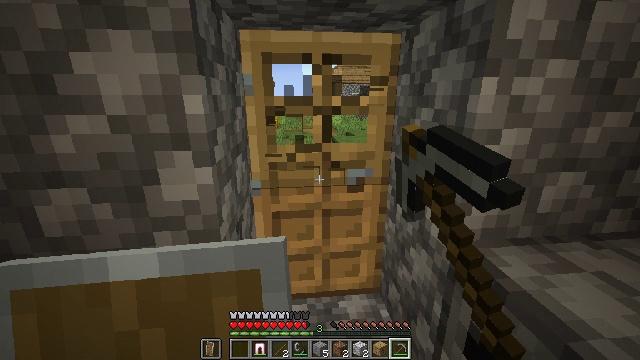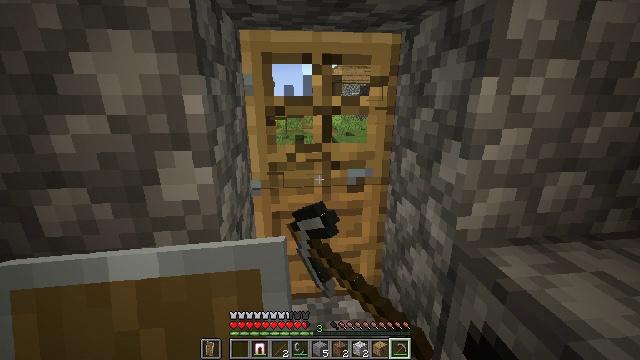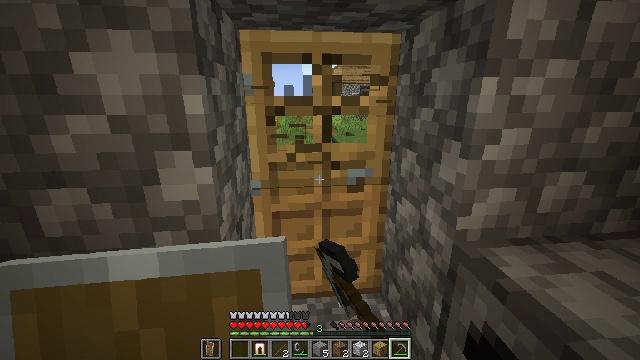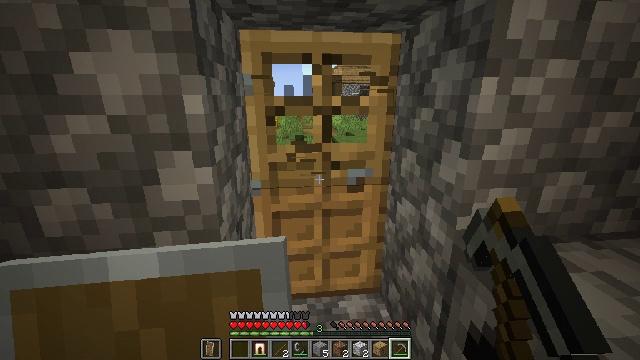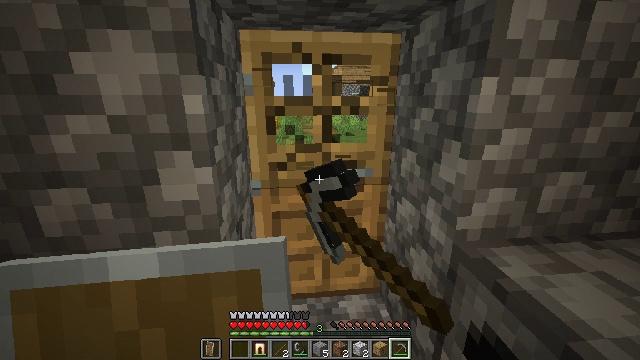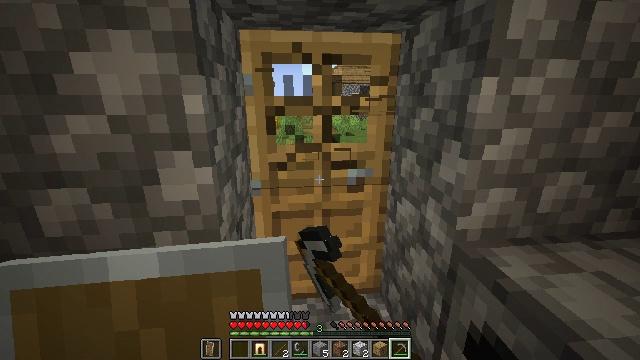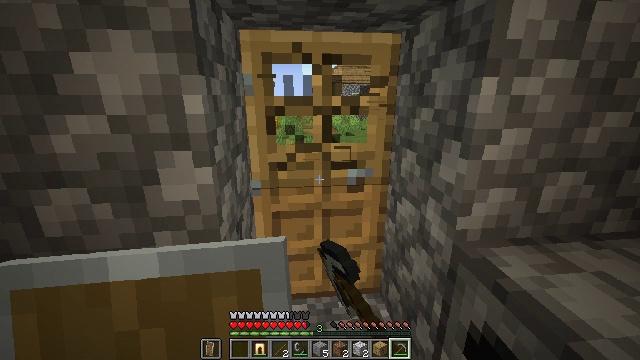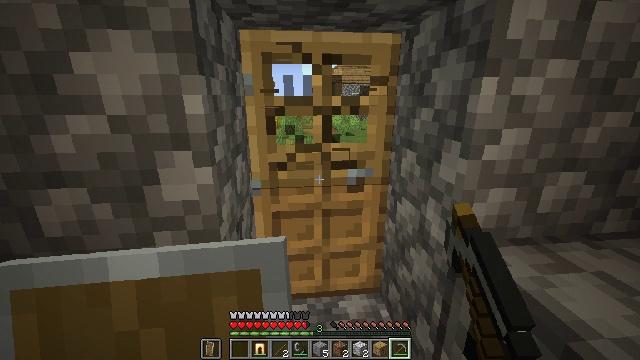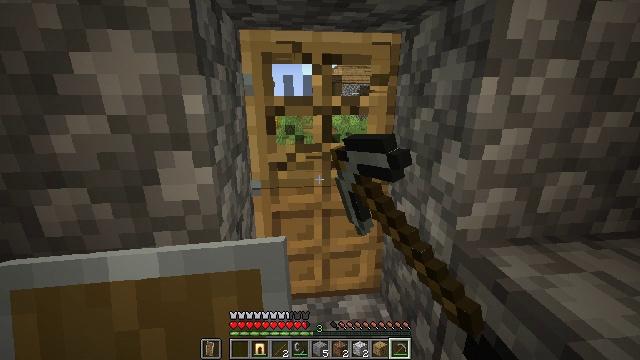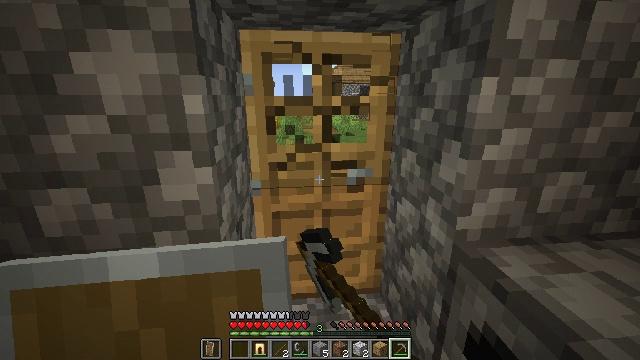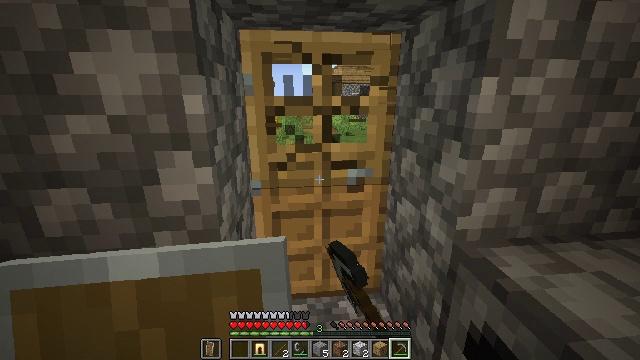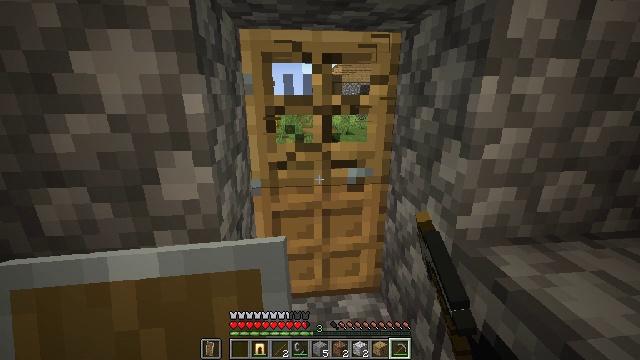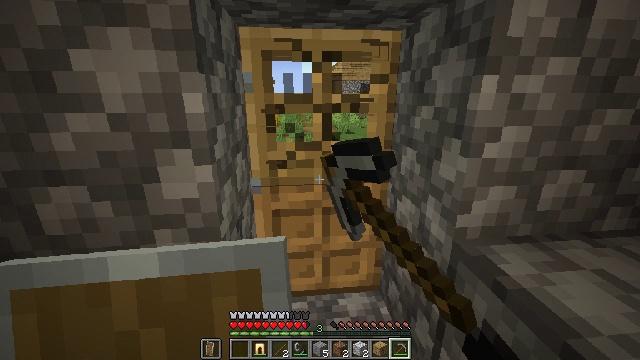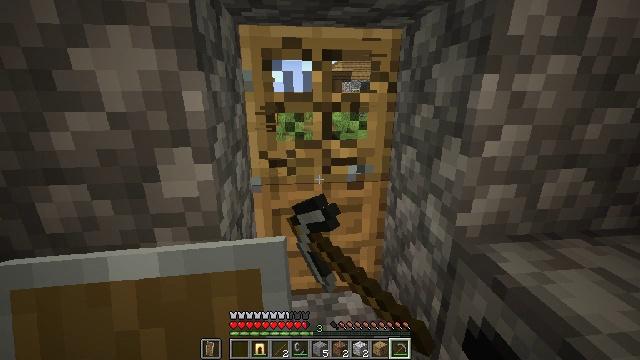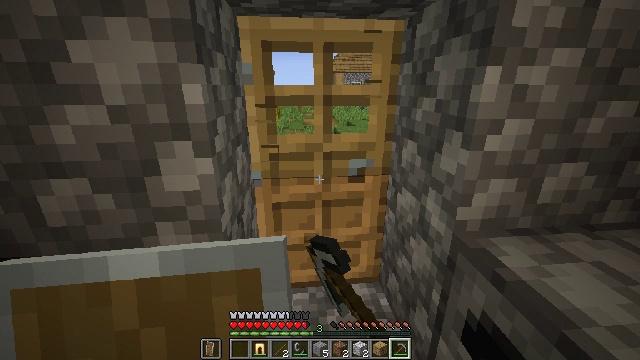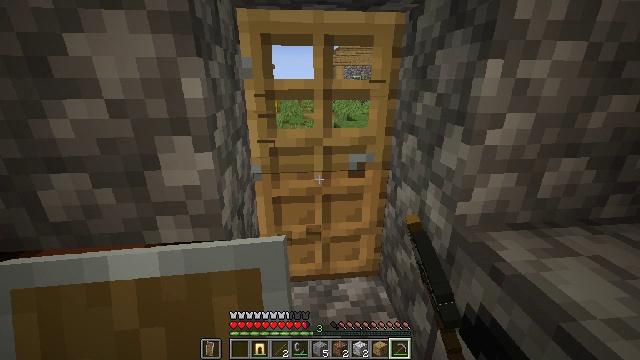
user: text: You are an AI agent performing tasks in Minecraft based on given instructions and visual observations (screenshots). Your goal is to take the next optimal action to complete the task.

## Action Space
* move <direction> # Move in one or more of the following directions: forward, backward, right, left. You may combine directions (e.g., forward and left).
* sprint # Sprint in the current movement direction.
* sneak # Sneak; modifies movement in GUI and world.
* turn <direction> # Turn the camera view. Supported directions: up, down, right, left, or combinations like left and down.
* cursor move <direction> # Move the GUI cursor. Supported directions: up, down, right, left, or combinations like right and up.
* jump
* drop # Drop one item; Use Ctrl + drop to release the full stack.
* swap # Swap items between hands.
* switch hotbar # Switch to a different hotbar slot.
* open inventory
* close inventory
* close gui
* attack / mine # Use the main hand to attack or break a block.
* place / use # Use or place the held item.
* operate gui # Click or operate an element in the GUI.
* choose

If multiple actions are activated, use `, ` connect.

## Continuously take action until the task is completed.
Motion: motion action
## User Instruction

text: Collect the oak door by breaking it.
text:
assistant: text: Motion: attack / mine
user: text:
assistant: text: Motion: attack / mine
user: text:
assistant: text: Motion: attack / mine
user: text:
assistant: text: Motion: attack / mine
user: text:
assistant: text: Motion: attack / mine
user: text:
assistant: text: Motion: attack / mine
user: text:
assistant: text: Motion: attack / mine
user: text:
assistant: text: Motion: attack / mine
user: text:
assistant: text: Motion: attack / mine
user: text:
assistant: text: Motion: attack / mine
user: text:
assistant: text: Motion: attack / mine
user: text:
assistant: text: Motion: attack / mine
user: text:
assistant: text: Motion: attack / mine
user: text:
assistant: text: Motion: turn down, attack / mine
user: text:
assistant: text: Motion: turn down, attack / mine
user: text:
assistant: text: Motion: attack / mine
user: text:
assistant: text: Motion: attack / mine
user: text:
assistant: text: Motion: attack / mine
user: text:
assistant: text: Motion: attack / mine
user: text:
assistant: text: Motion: attack / mine
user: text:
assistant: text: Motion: attack / mine
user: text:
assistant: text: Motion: attack / mine
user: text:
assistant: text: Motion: attack / mine
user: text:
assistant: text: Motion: attack / mine
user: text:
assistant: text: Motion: attack / mine
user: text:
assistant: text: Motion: attack / mine
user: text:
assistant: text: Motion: attack / mine
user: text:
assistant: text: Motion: attack / mine
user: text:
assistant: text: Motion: attack / mine
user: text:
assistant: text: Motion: attack / mine